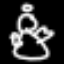
Label: angel